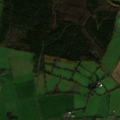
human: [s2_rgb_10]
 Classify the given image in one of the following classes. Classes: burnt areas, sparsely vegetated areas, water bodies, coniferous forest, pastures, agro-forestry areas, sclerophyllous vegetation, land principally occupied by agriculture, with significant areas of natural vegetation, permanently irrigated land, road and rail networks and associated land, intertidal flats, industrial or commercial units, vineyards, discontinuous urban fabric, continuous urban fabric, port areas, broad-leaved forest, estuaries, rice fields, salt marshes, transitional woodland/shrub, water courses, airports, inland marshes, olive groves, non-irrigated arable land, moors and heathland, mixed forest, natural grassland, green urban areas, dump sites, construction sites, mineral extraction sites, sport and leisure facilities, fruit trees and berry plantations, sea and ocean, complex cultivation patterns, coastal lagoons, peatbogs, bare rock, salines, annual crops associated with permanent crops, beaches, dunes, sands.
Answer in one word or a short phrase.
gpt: non-irrigated arable land, pastures, mixed forest